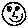
Label: smiley face